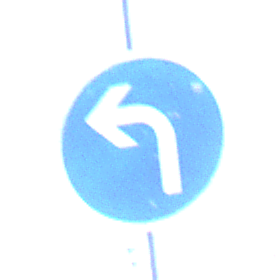
Verkehrszeichen: VorgeschriebeneFahrtrichtungLinks
Umgebung: Outdoor, Urban
Tageszeit: SunriseSunset
Wetter: Clear
Licht: Natural
Jahreszeit: NotSpecified
Kontrast: MediumContrast